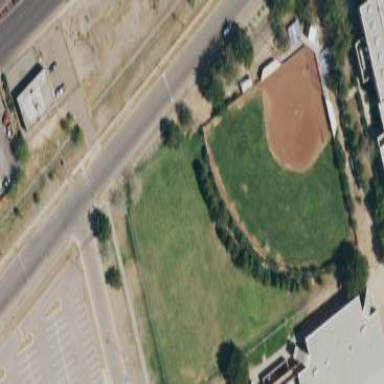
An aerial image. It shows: Chain-link fence surrounds baseball pitch as barrier.